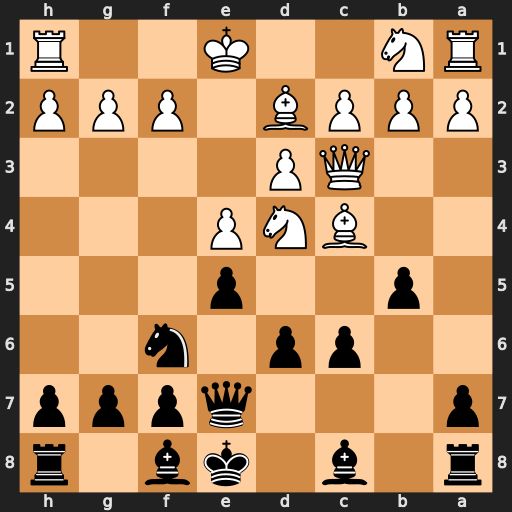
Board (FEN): r1b1kb1r/p3qppp/2pp1n2/1p2p3/2BNP3/2QP4/PPPB1PPP/RN2K2R
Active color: b
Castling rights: KQkq
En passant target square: -
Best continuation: exd4